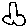
Label: moon